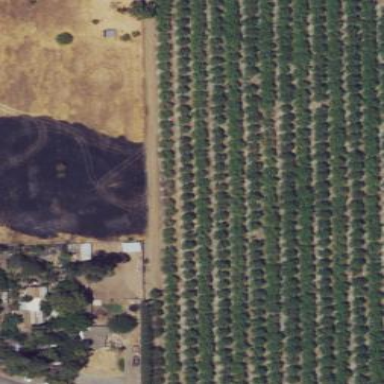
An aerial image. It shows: Orchard.